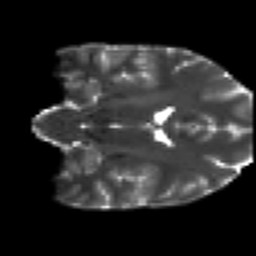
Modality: T2w
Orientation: coronal
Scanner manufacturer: siemens
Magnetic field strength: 3 T
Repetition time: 7.8 s
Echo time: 0.09 s